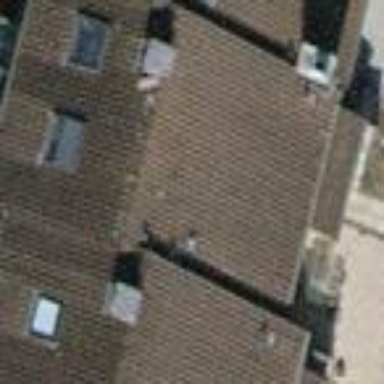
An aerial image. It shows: Residential building with gabled roof made of roof tiles. The roof orientation is across the building.